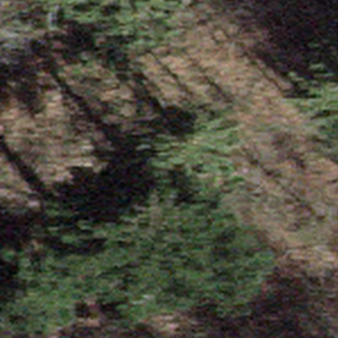
Label: other